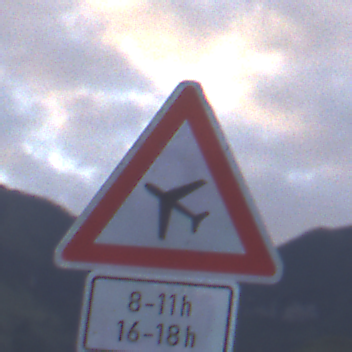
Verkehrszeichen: FlugbetriebRechts
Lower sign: ZeitangabenOhneBeschraenkungAufWochentage2
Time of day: SunriseSunset
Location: Outdoor (Nature)
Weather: PartlyCloudy
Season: NotSpecified
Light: Natural